Field crop: maize
Growth stage: 2
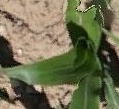
Species: maize